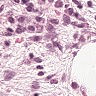
Metastatic tissue present: no